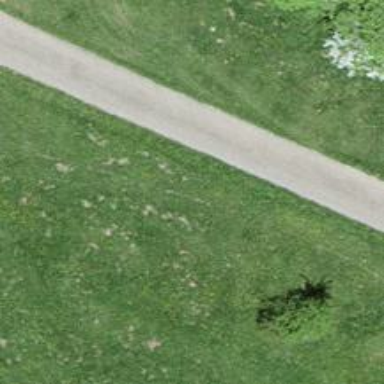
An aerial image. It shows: Unclassified paved road.